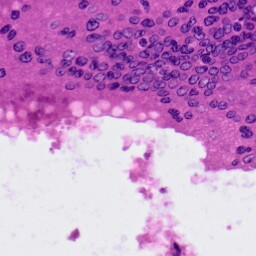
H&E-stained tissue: Colon